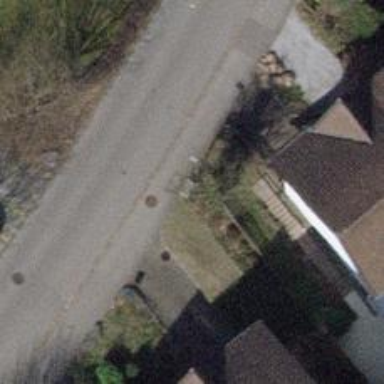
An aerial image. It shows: Street cabinet.